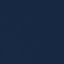
Label: SeaLake